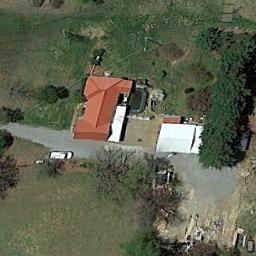
Label: residential